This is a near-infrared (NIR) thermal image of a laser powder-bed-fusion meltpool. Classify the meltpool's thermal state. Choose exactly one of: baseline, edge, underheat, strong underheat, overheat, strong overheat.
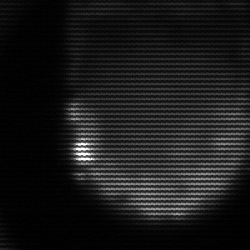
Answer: edge